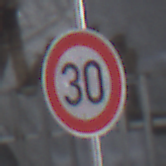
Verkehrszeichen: Geschwindigkeit30
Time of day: Midday
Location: Roofed (Special)
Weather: Overcast
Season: NotSpecified
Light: Natural